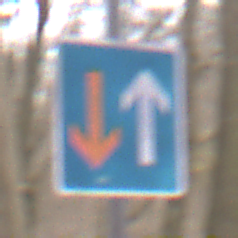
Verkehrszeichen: VorrangVorGegenverkehr
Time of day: MorningAfternoon
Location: Outdoor (Nature)
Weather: Overcast
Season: Autumn
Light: Natural